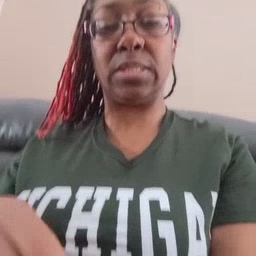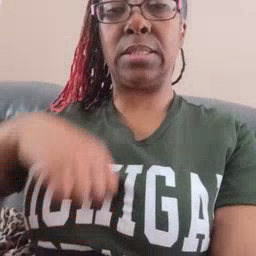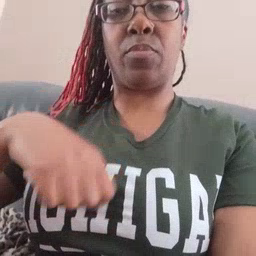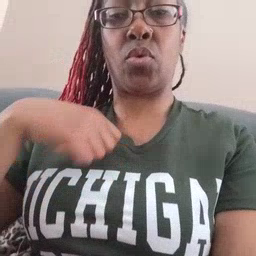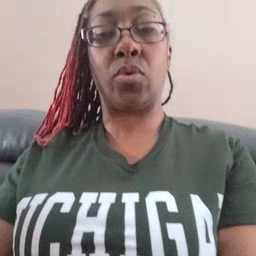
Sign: zipper